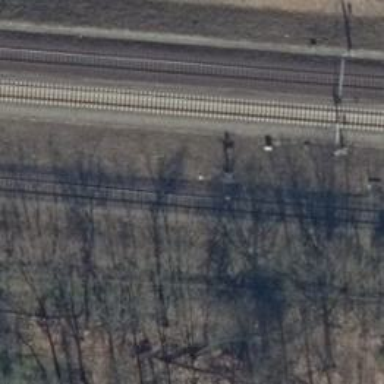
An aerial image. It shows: Railway signal.